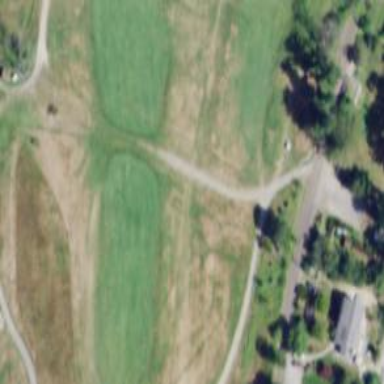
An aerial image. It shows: Service road designated as golf cart path.